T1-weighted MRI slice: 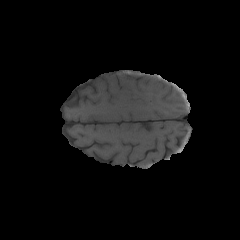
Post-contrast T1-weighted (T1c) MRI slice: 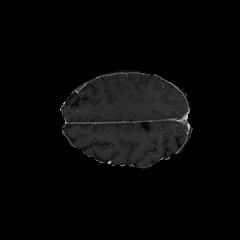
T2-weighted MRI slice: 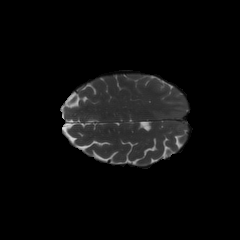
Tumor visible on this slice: no